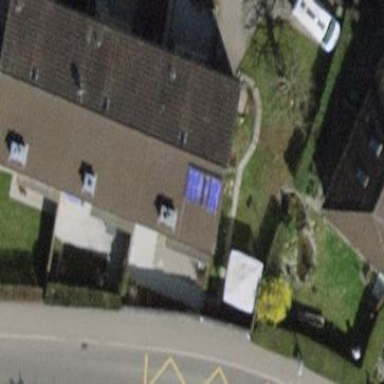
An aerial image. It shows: Detached building with gabled roof oriented across.